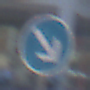
Verkehrszeichen: VorgeschriebeneVorbeifahrtRechts
Umgebung: Outdoor, Urban
Tageszeit: MorningAfternoon
Wetter: Clear
Licht: Natural
Jahreszeit: NotSpecified
Kontrast: HighContrast